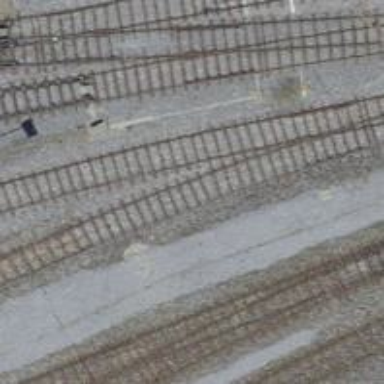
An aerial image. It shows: Railway yard with electrified tracks and single track.